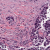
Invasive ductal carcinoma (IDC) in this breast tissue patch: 1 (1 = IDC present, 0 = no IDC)